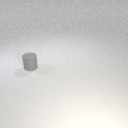
small gray rubber cylinder